Question: I'm trying to build an existing application that provides a Today widget. Unfortunately I cannot make the app to communicate with the widget. In the Capabilities section I get the following errors

I've installed appropriate provisioning profiles and I've double-checked that the App ID in DevCenter includes App Groups. 'Fix Issues' button throws an error as I don't have sufficient privileges in the team. What else should I try?
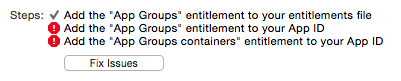
Answer: You have to have at least one device in your developer account at the DevCenter.
Hope it helped.